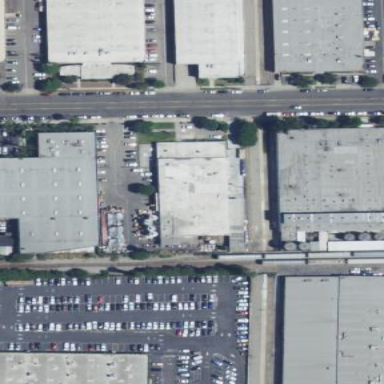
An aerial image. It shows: Warehouse building.